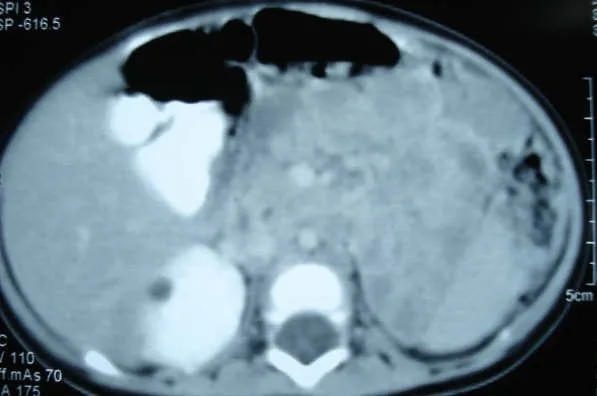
CT Scan showing absence of left kidney.
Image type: radiology (ct)